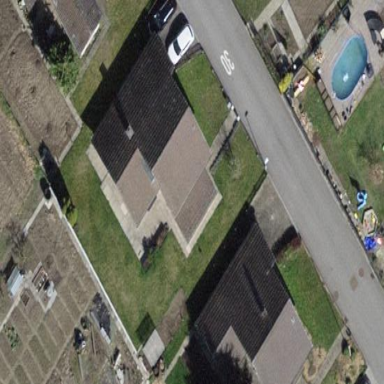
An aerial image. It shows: Building with tile roof.